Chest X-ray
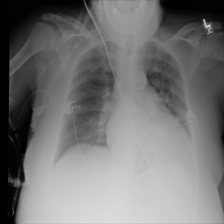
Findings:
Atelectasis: negative
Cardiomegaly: negative
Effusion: negative
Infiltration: negative
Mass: negative
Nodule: negative
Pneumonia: negative
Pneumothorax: negative
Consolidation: negative
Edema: positive
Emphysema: negative
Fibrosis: negative
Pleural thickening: negative
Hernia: negative